Question: PreNote: This is not a duplicate. I've checked several questions and mine is different in details.
I currently have horizontal nav menu like this on a web page:

The menu is a ul element. The problem is that currently I had to specify the margin-right explicitly to get the spacing between li's. I want the spacing to be 60px whenever possible, but to shrink whenever the browser is shrinked and no longer allows such a large menu spacing.
How can I achieve this?
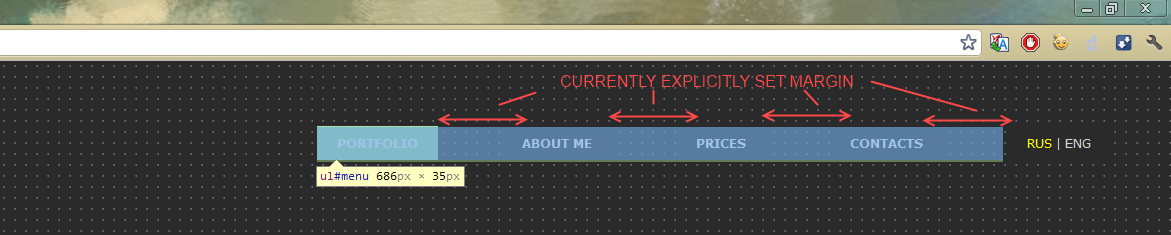
Answer: I think you are searching for the uber-holy Uber-Grail. I maybe wrong but I don't think it's possible with CSS alone. It's because there is nothing like max-margin like you have max-width. And if you use JS (jQuery for example) you will have a sort of jumping of the positioning, because JS has to wait until the page is loaded and ready and then start calculating the width values.
If you are willing to do it a little bit different. I suggest you define a maximum width of the whole navigation which is coupled with the windows size and then use CSS flex for the modern browsers. If you use modernizr.com you can branch in CSS for the IE8 and use display:table, table-row, table-cell instead. For IE7 you just use float.
Why not use display:table in modern browsers? I maybe look the same but the margin gain between the elements differ in flex and table. While in flex the gaps between the elements are absolutely the same (meaning pixel wise), they are relatively the same in table (meaning wider table cells gain more space than the narrow ones)
'''
table
+--------------------------------+---------+
| wide content in here | short |
+--------------------------------+---------+
6px 6px 2px 2px
flex
+----------------------------+-------------+
| wide content in here | short |
+----------------------------+-------------+
4px 4px 4px 4px
'''